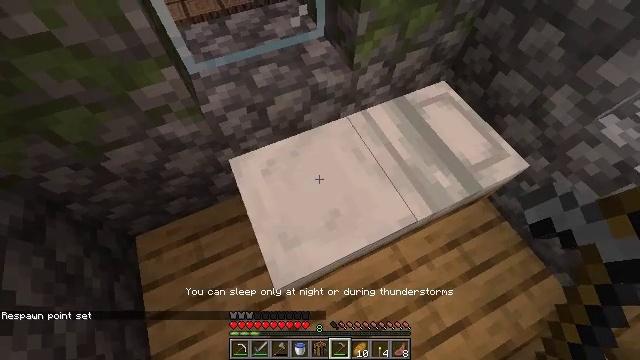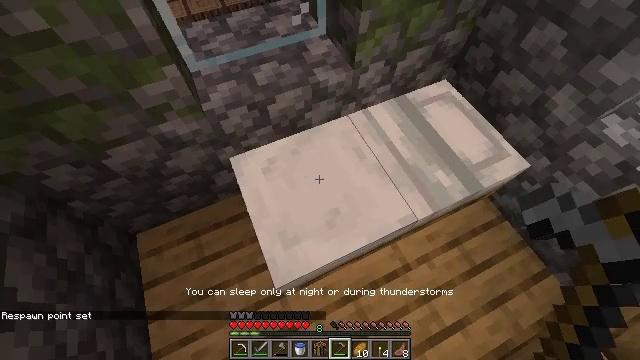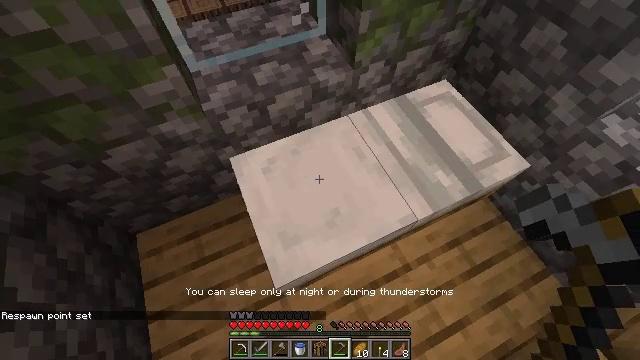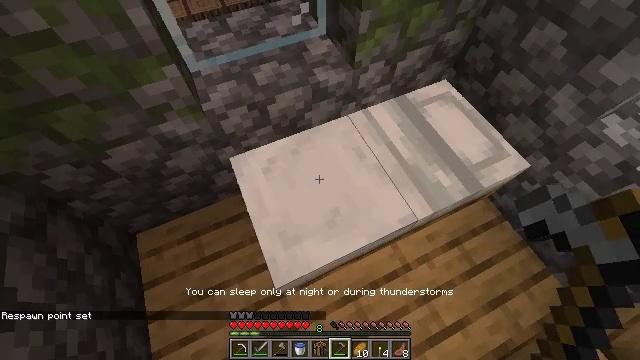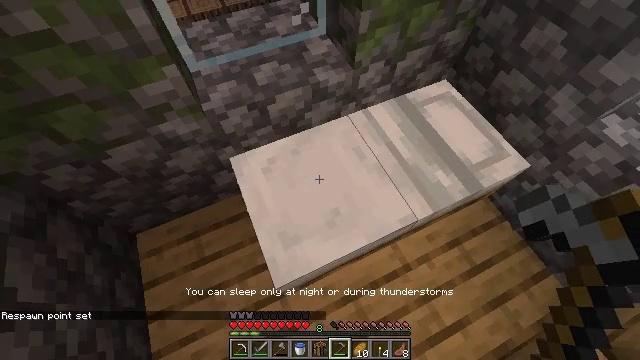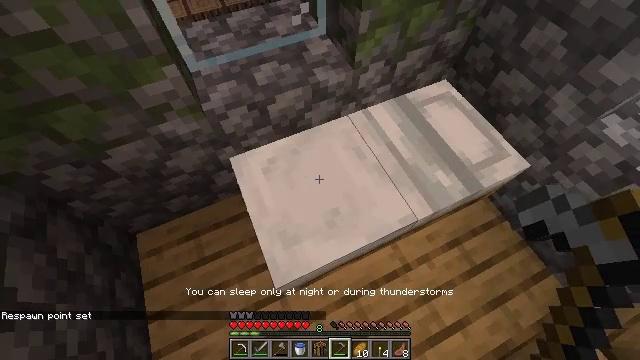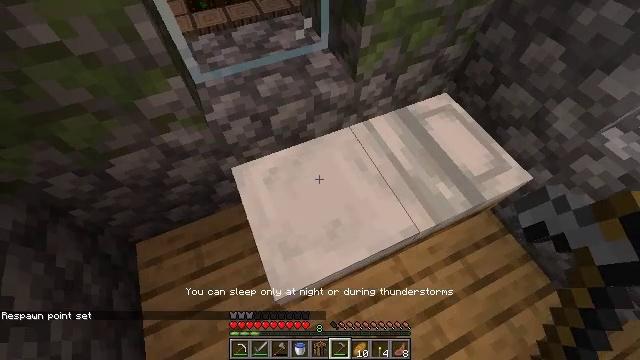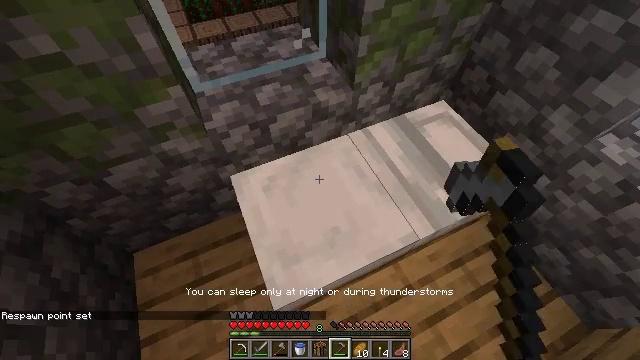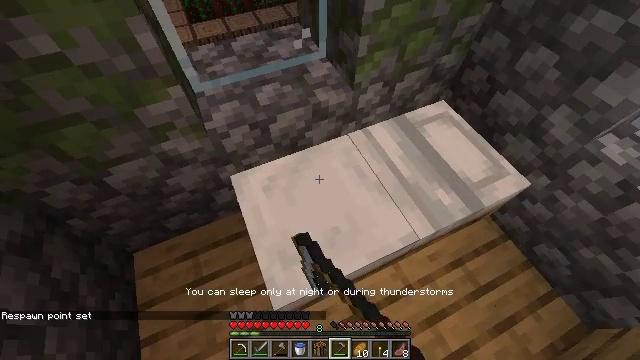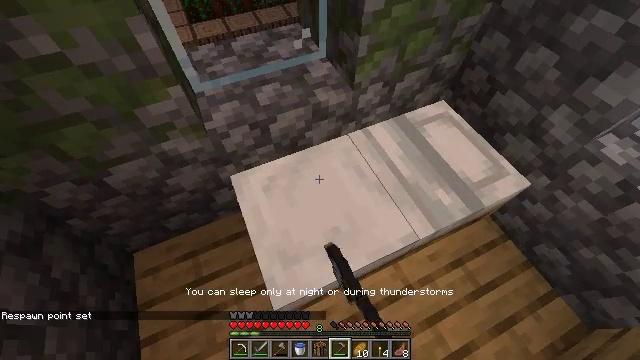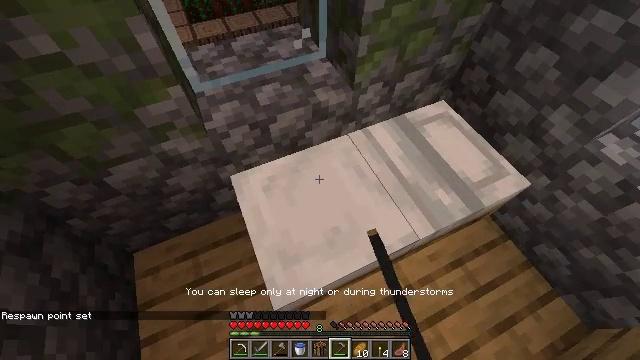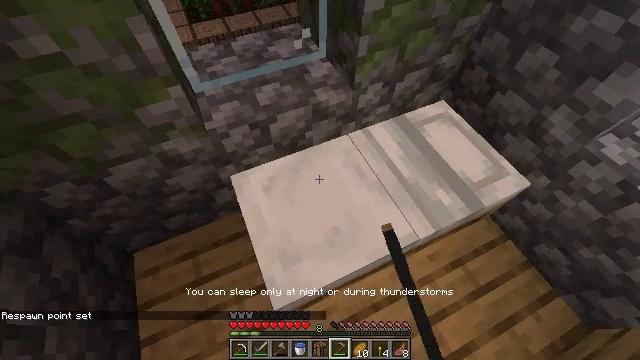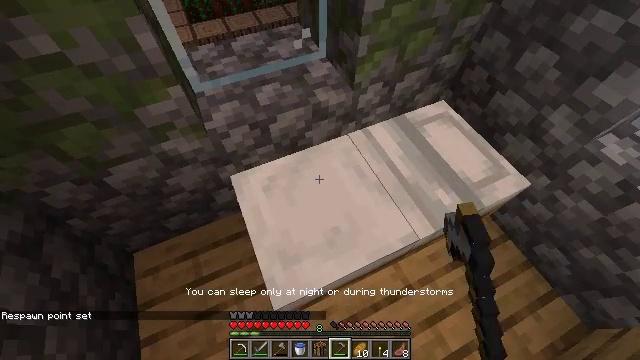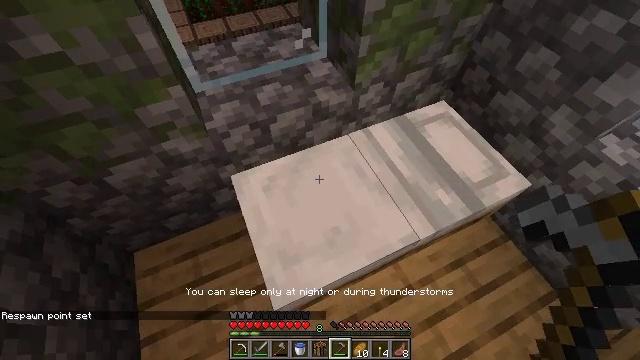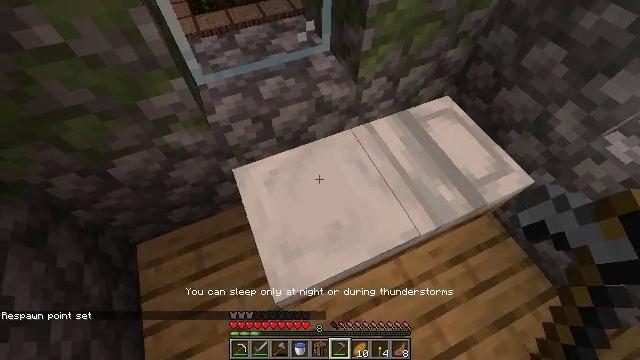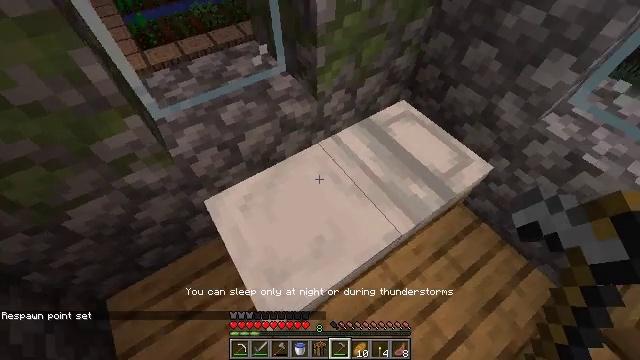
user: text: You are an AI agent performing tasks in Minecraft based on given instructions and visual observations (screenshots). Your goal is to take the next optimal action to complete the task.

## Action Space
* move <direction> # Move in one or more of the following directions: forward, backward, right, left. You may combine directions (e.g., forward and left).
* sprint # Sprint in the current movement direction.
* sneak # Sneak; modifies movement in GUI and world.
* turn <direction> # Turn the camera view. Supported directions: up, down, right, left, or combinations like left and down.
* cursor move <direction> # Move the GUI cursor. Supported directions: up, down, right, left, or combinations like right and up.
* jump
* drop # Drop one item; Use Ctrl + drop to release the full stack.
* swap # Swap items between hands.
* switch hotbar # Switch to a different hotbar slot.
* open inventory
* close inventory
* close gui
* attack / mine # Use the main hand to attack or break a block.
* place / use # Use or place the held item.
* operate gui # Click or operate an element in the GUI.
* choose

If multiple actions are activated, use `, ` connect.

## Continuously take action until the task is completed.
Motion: motion action
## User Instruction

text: Use the crafting grid to craft wheat.
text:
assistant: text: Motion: use / place
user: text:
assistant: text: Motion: use / place
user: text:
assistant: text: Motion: use / place
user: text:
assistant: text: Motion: no_op
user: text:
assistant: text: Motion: no_op
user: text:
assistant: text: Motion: turn up
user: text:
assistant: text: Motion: turn up
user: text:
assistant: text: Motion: no_op
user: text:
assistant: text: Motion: no_op
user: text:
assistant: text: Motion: no_op
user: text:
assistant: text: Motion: no_op
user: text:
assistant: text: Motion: no_op
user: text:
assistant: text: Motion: no_op
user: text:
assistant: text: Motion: turn down
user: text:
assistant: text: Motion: turn right and up
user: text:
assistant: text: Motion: move forward, turn right and up
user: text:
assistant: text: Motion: move forward, turn right and up
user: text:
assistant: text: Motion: move forward, turn right and up
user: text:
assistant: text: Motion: move forward, turn right and up
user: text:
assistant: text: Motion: move forward, turn right
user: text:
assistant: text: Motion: move forward
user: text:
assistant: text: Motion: move forward
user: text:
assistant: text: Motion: move forward
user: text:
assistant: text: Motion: move forward, turn right
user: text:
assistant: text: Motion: move forward, turn right and up
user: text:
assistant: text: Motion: turn right and up
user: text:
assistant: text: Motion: turn right
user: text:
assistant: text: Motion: turn right and up
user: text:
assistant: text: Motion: no_op
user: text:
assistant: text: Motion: no_op